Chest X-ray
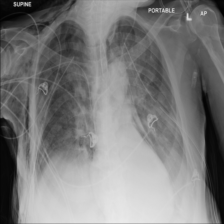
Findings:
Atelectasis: negative
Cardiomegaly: negative
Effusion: negative
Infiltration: negative
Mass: negative
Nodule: negative
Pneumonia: negative
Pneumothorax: negative
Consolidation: negative
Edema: negative
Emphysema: positive
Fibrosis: negative
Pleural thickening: negative
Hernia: negative